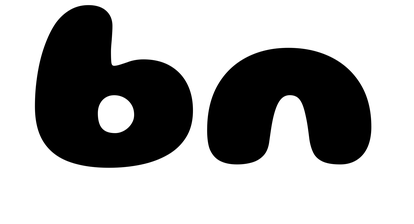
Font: Gluten_ExtraBold